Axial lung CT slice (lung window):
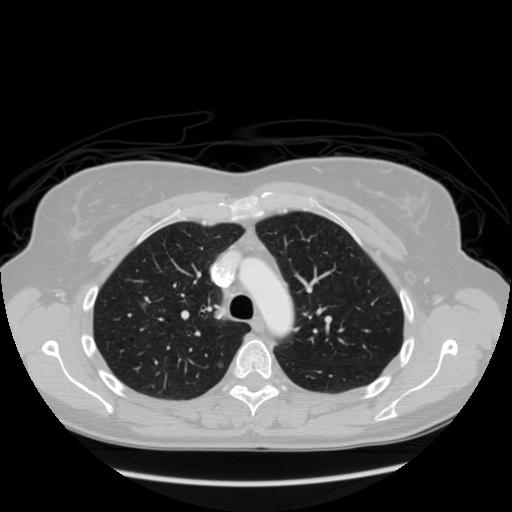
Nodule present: yes
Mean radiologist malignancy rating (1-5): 2